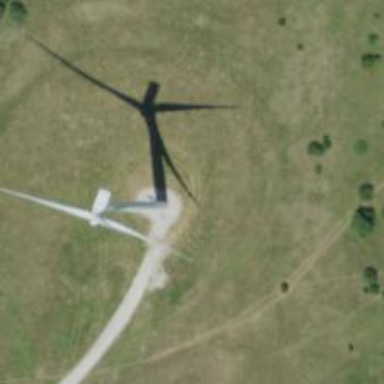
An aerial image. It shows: Wind generator with horizontal axis. The generator is wind turbine.